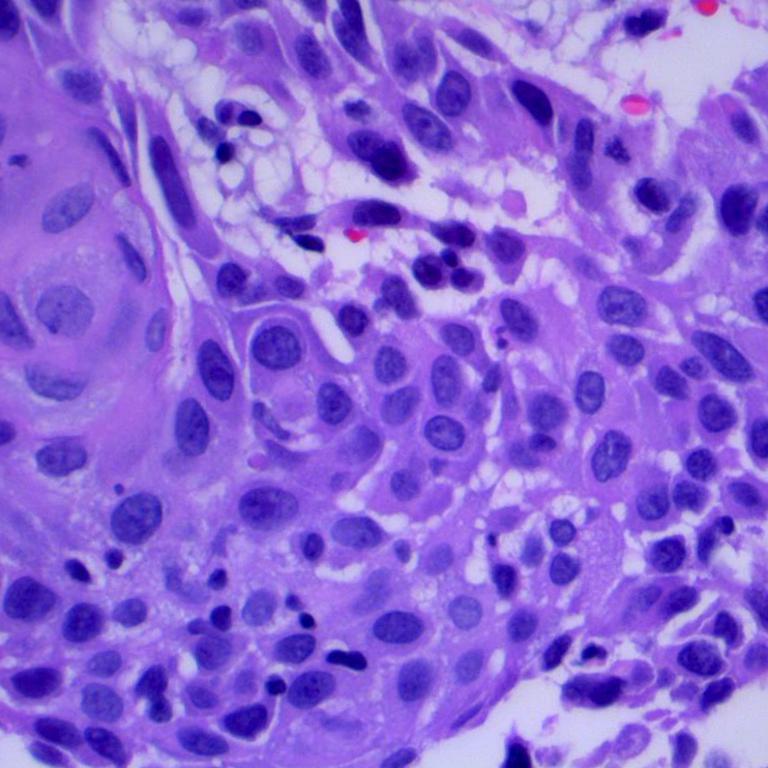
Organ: lung
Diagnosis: squamous carcinomas